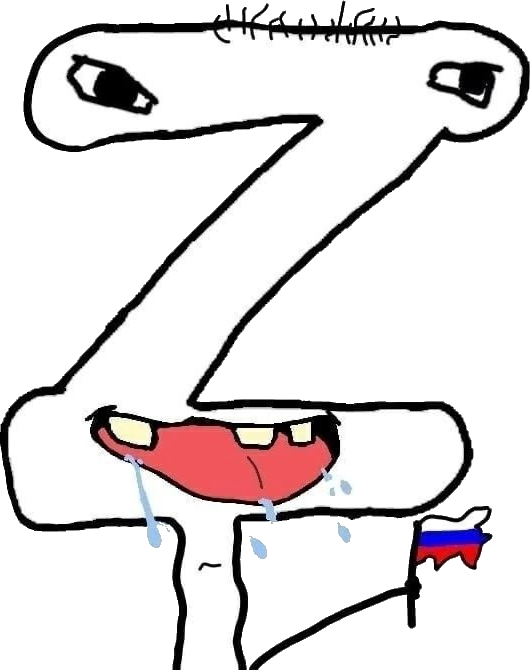
Label: 5_Brainlet